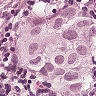
Metastatic tissue present: yes